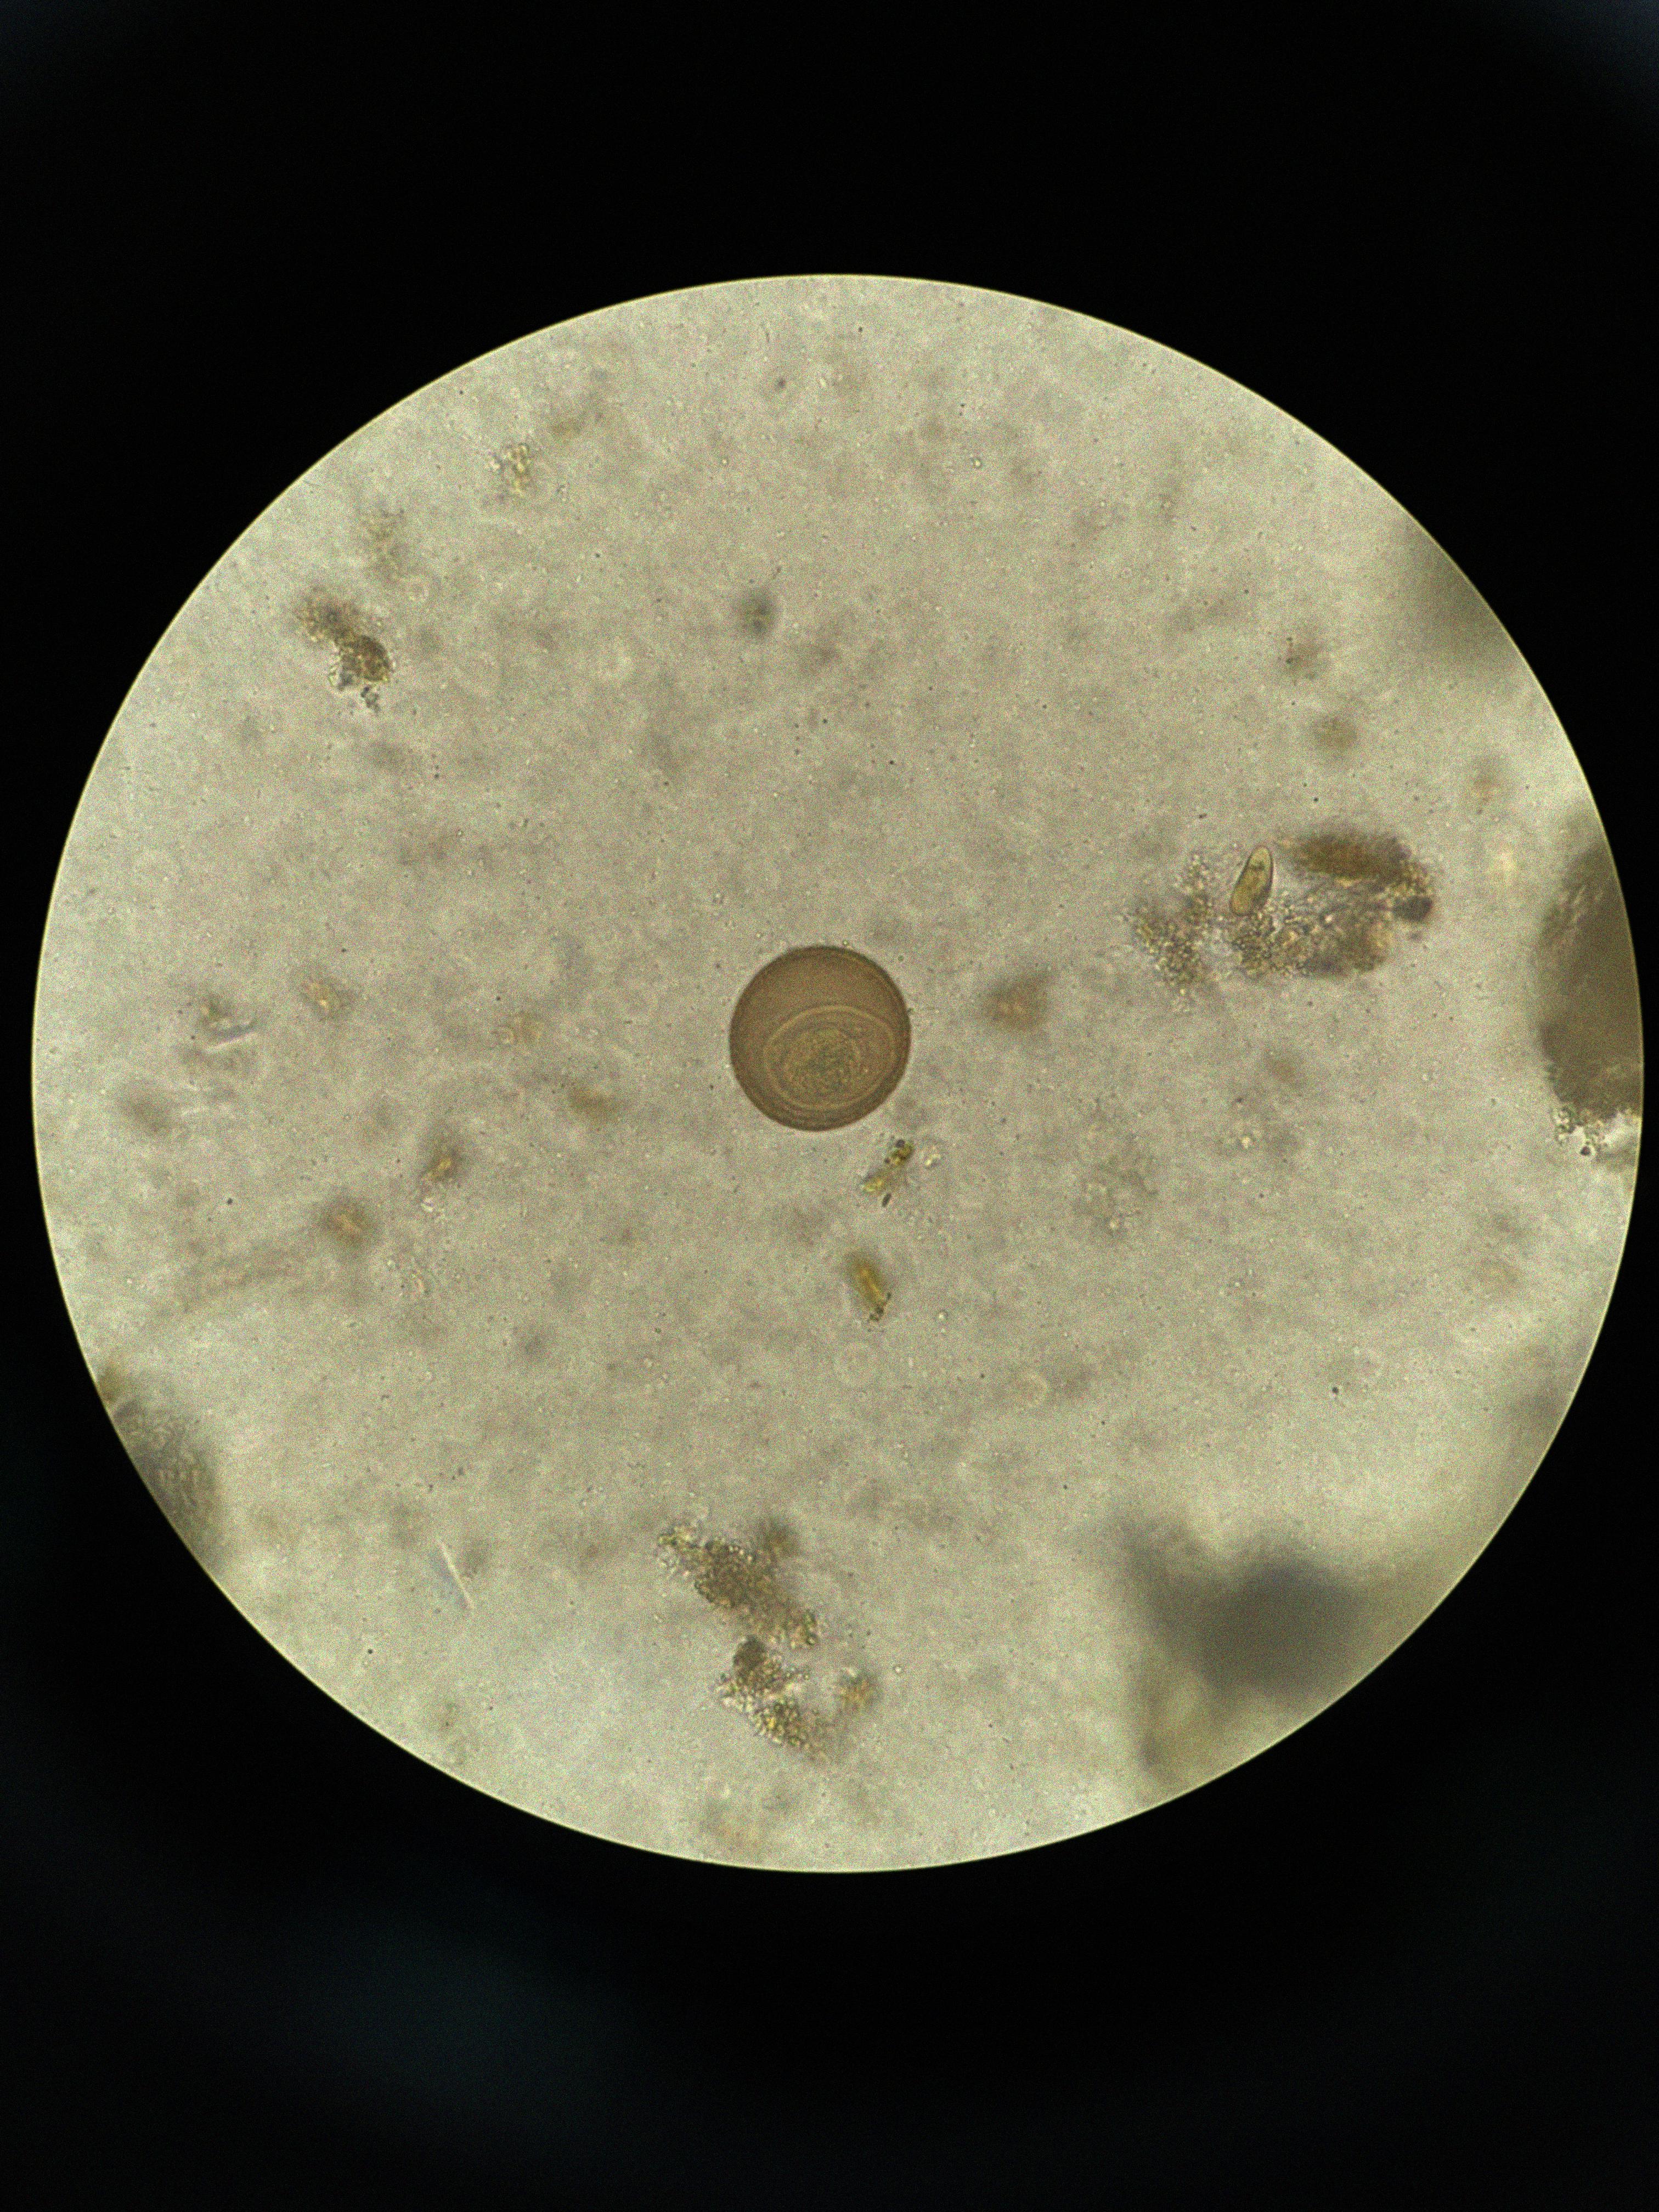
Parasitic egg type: Hymenolepis diminuta